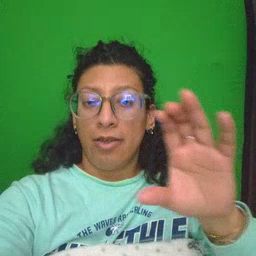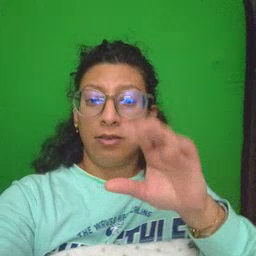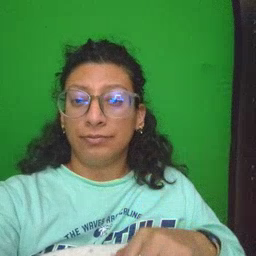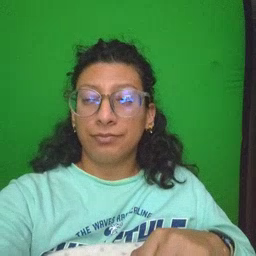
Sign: chocolate